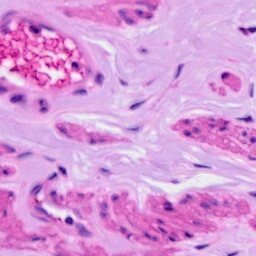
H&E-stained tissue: Ovarian